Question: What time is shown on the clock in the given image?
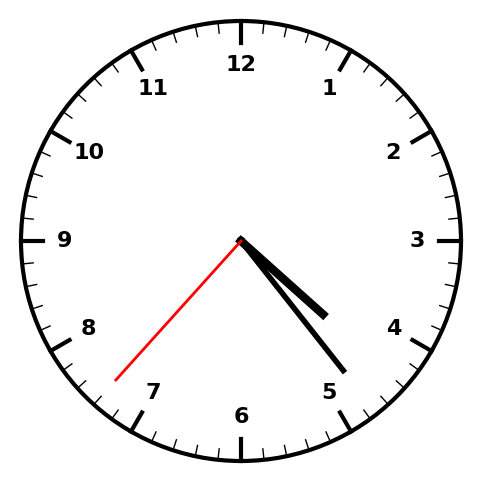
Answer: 04:23:37